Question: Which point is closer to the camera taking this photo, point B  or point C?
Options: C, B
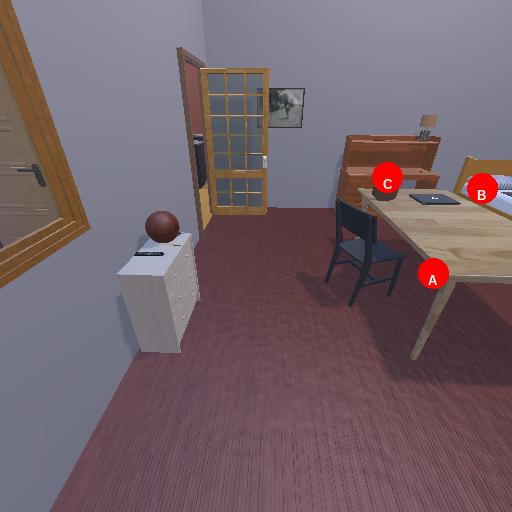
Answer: C